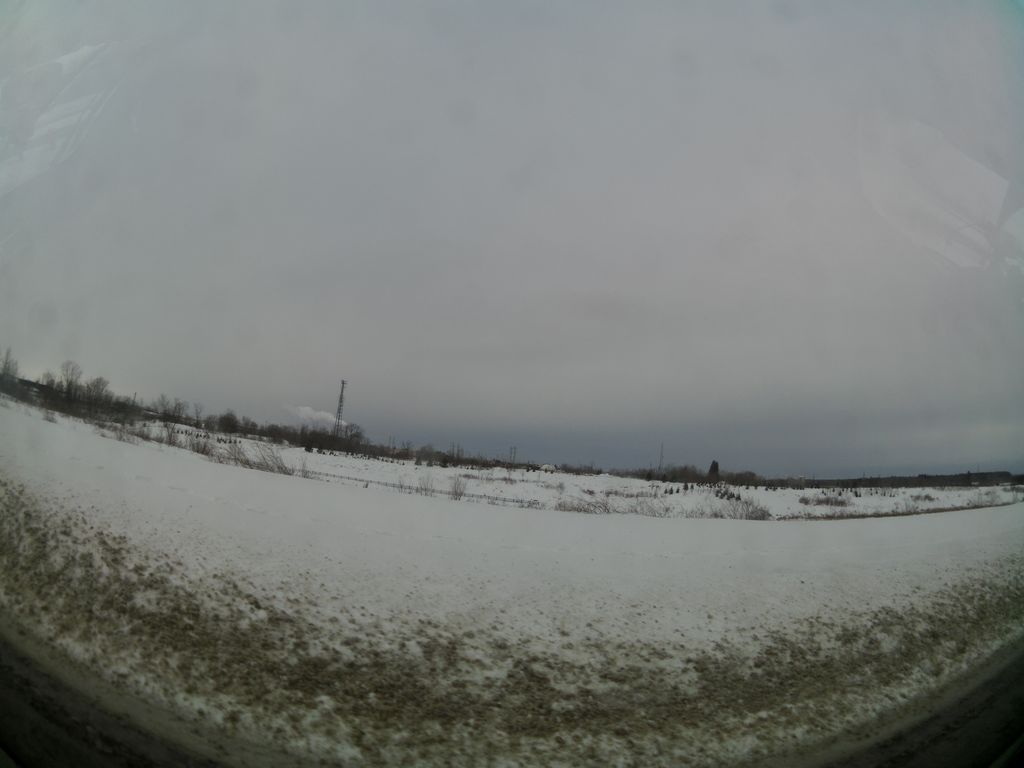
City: ottawa-gatineau